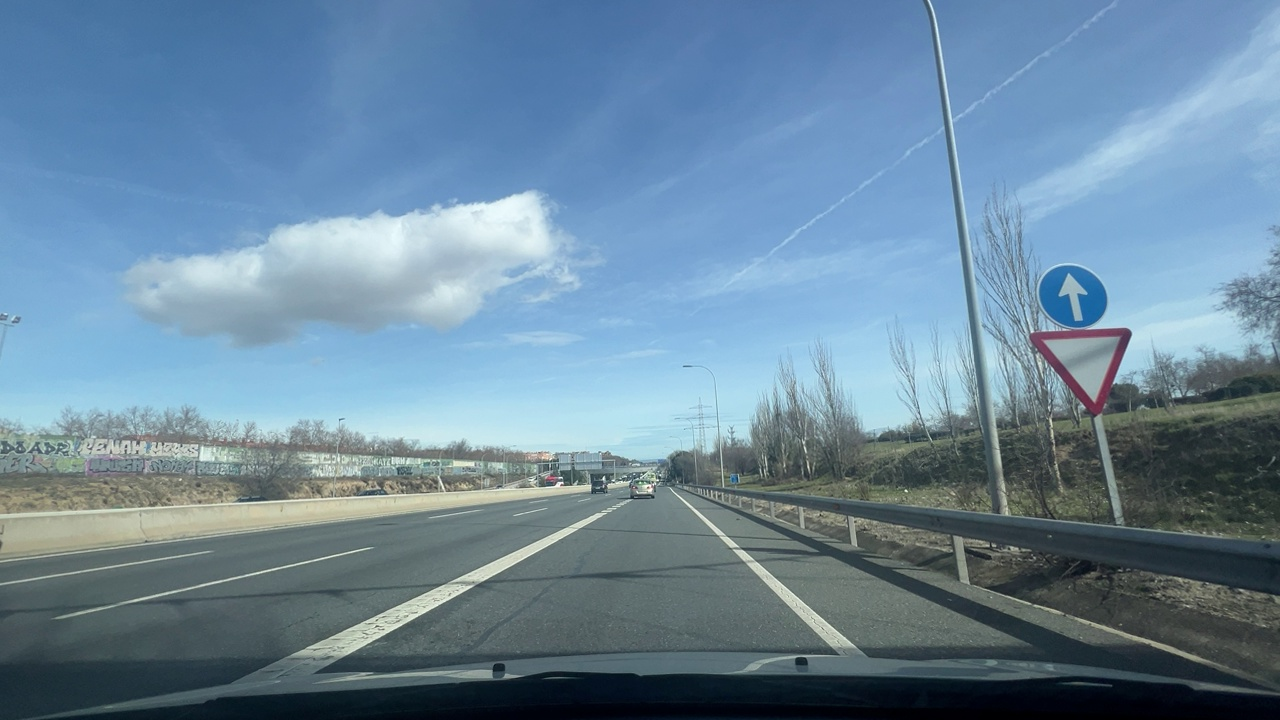
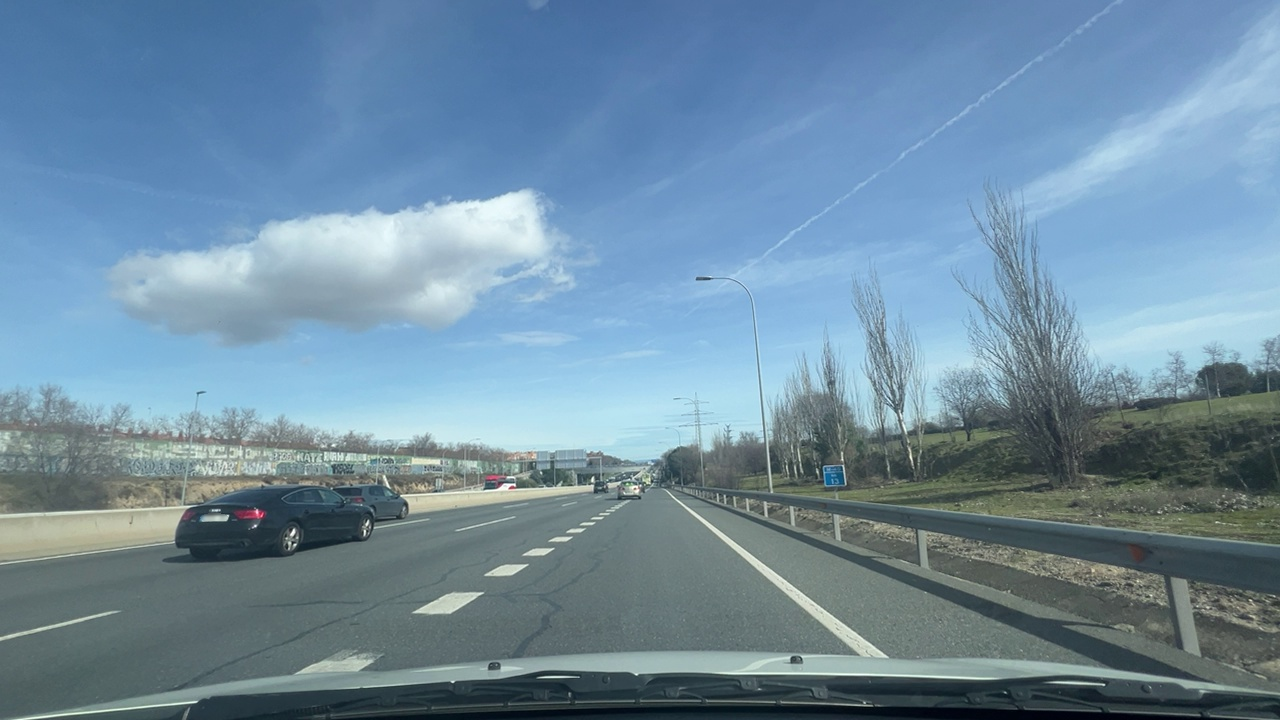
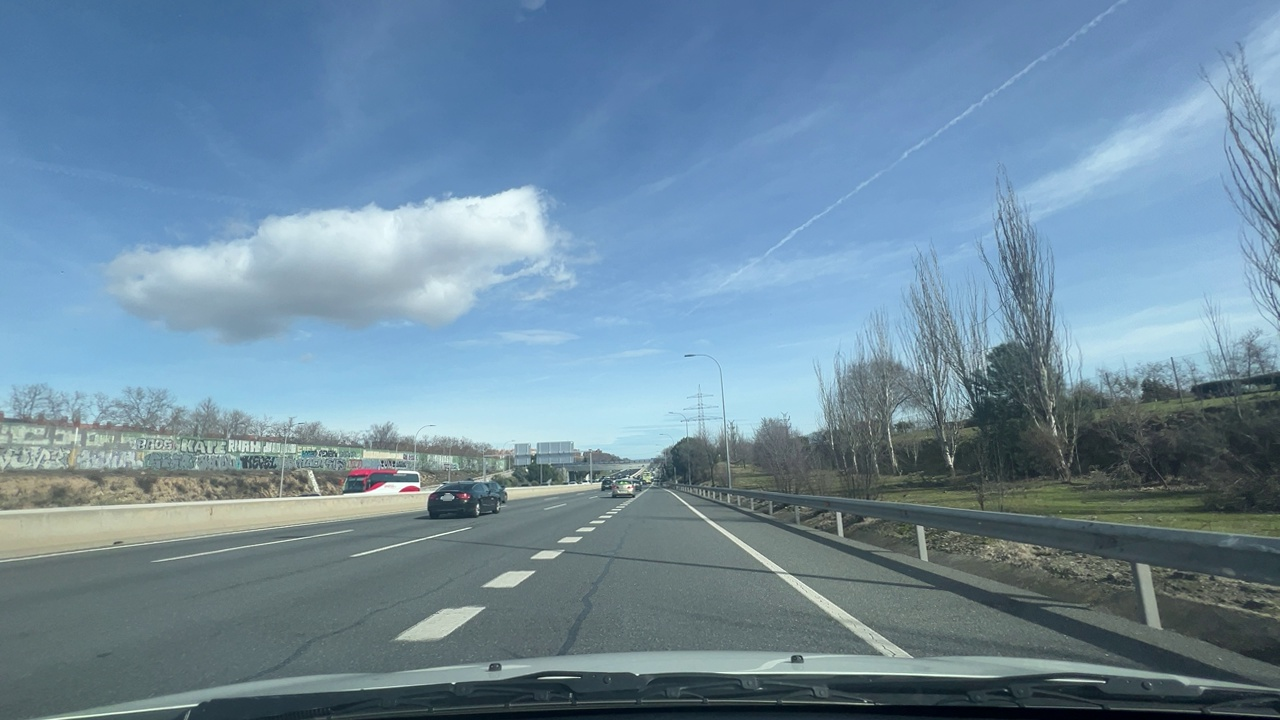
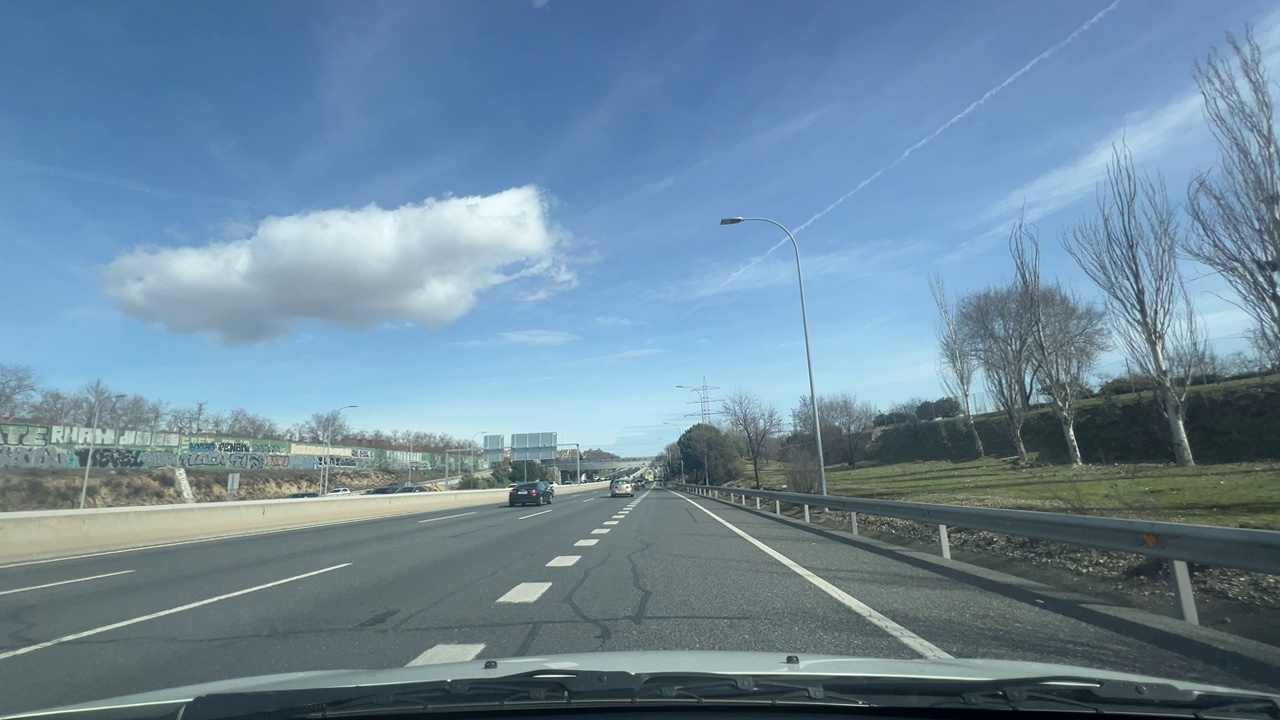
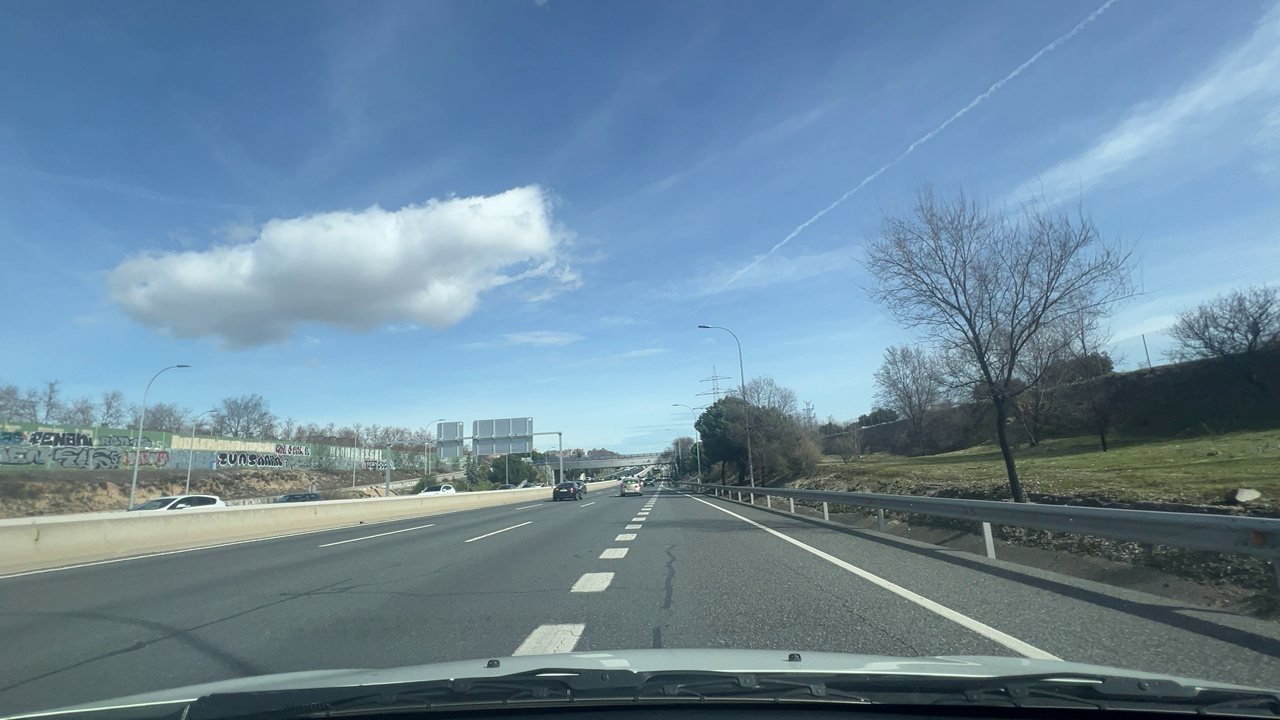
Situation: Merging lane
Question: Is the ego vehicle currently traveling within an acceleration or merge lane?
Answer: Yes
Reasoning: The lane has the typical markings of a merging lane.

Situation: Merging lane
Question: Is there an adjacent acceleration lane merging into the ego lane?
Answer: No
Reasoning: There is no adjacent lane on the right of the ego lane.

Situation: Merging lane
Question: Do the outer lane markings of an adjacent lane converge into the ego lane?
Answer: No
Reasoning: There is no adjacent lane on the right of the ego lane.